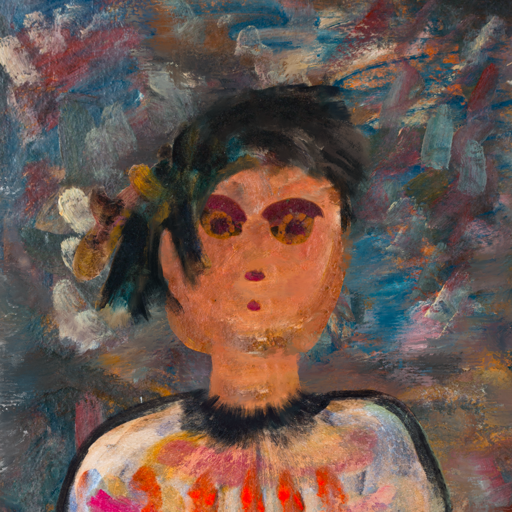
Background: Boggyland, Head And Neck Front: Boggyland, Face Front: Doll, Bust: Childish, Hair Front: Pipe, Head Accessory: Blank, Second Necklace: Blank, Necklace: Blank, Baby: Blank